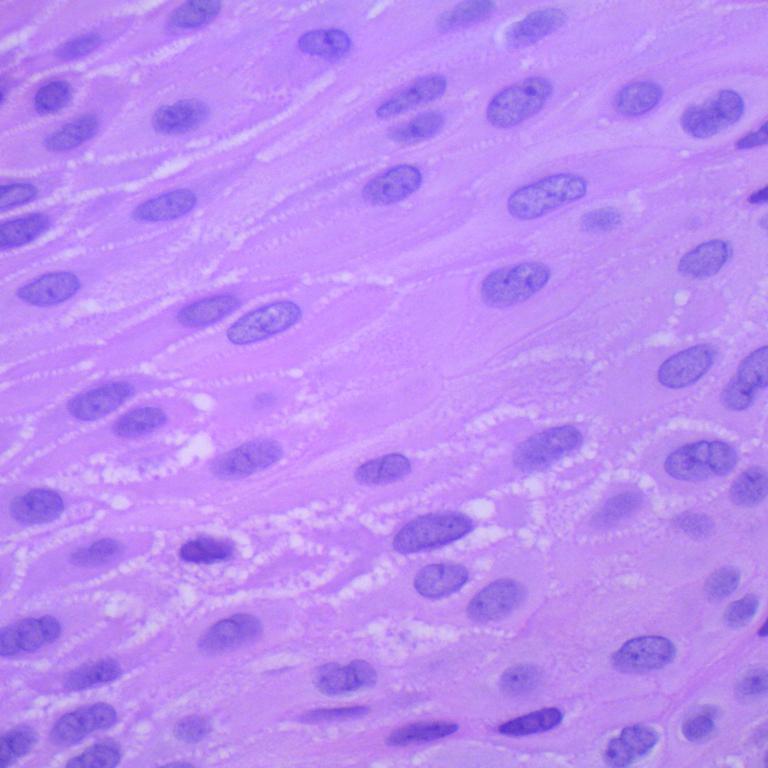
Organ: lung
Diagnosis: squamous carcinomas